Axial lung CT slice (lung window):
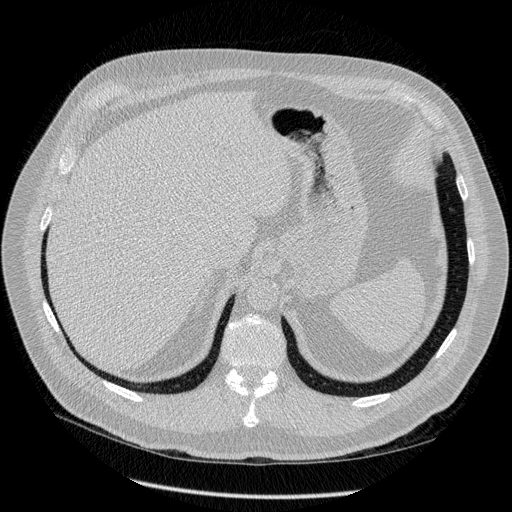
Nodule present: no